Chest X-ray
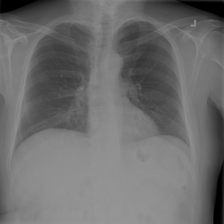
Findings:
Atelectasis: negative
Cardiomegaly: negative
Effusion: negative
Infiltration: negative
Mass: negative
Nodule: negative
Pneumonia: negative
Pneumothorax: negative
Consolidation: negative
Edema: negative
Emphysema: negative
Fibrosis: negative
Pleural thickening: negative
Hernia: negative